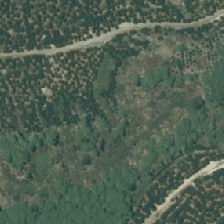
Land cover: broadleaved_indigenous_hardwood